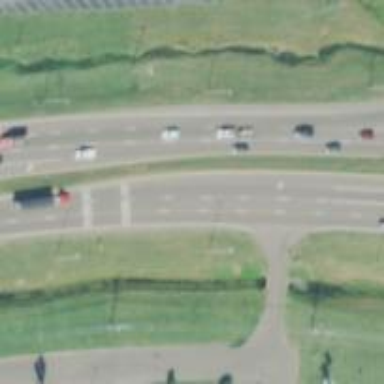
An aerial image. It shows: Asphalt highway with dual carriageway.